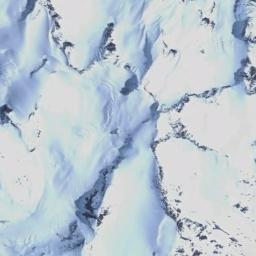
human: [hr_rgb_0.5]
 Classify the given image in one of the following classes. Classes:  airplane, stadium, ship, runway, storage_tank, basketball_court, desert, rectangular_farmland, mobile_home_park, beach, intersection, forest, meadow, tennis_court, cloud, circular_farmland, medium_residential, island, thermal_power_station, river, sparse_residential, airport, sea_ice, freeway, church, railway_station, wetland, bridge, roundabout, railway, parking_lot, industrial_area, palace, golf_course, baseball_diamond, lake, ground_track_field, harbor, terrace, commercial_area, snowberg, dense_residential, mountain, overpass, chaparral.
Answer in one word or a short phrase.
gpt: snowberg